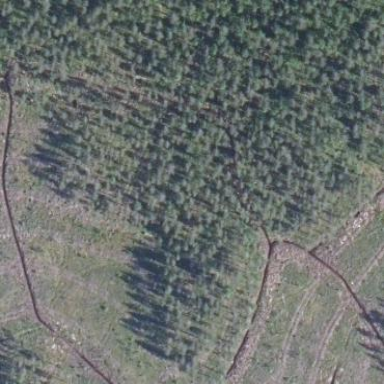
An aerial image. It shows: Woodland consisting mainly of needle-leaved trees.